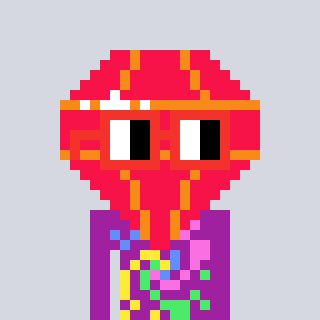
a pixel art character with square red glasses, a red diamond-shaped head and a magenta-colored body on a cool background